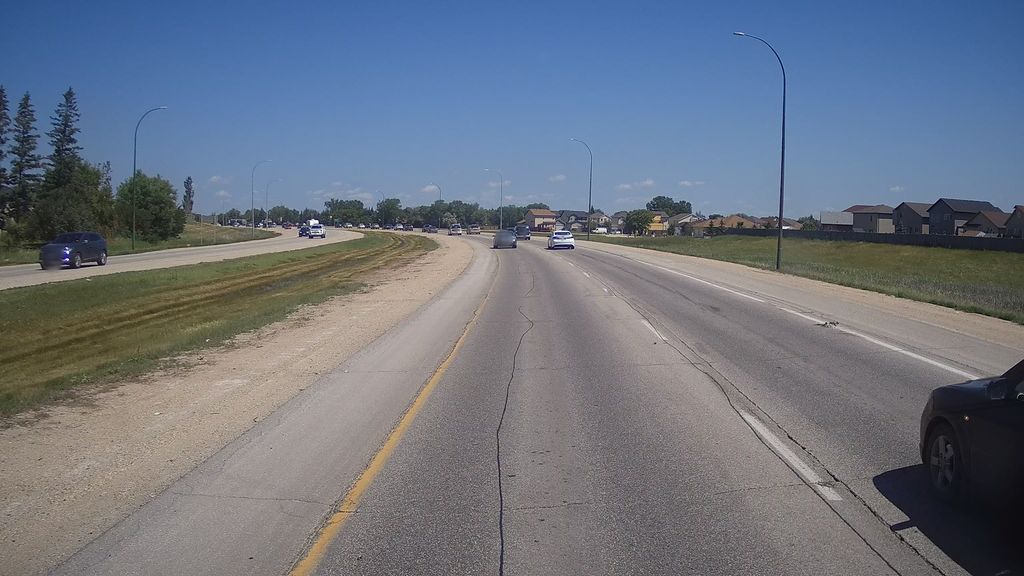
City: winnipeg